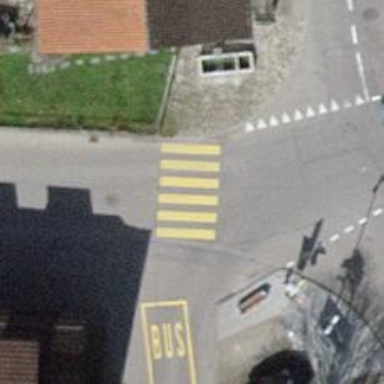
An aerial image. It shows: Zebra crossing on the road.